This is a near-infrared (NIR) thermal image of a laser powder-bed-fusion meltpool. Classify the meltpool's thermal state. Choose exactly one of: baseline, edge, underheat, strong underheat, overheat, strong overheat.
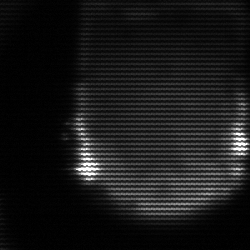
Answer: edge